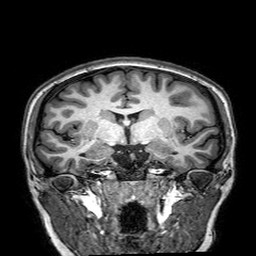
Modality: T1w
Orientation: sagittal
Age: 21
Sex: female
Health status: healthy
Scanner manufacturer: philips
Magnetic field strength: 3 T